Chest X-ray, PA view. Patient: 30 years old, sex F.
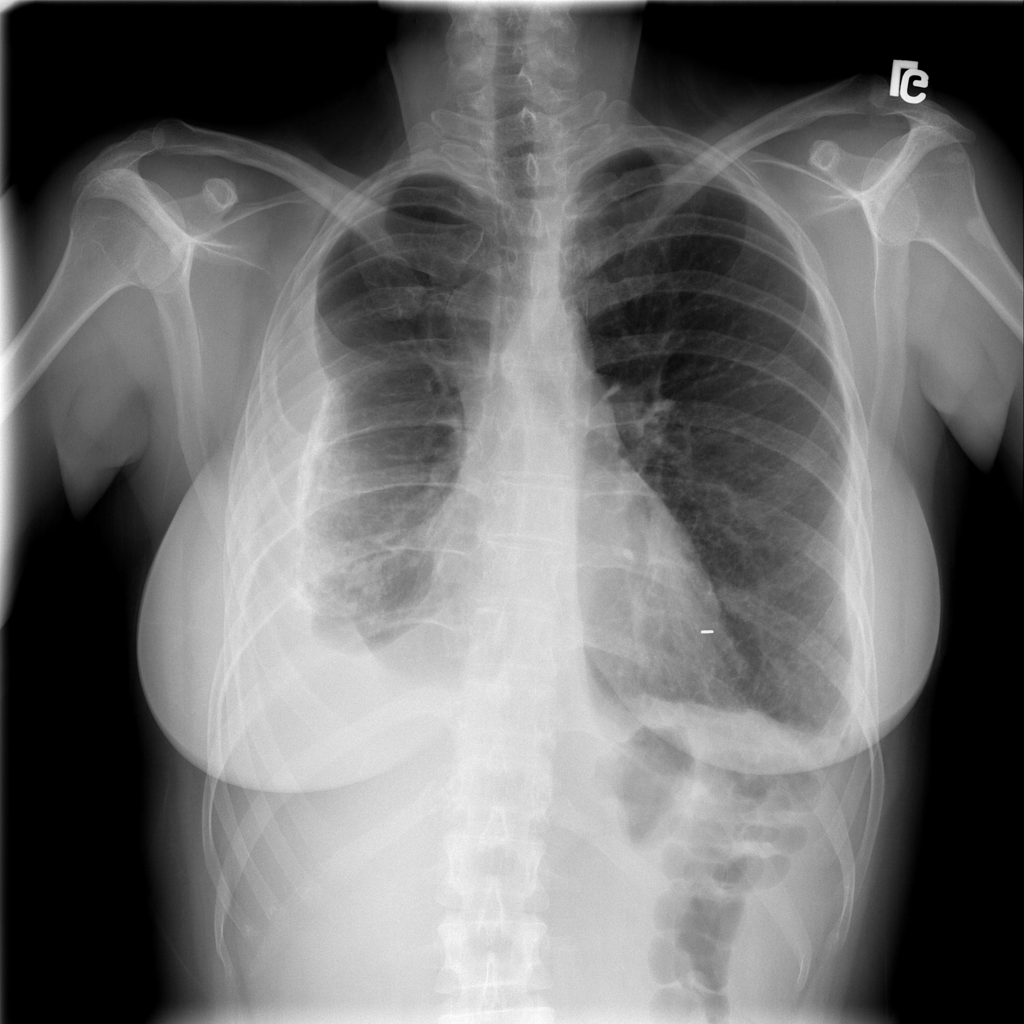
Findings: Effusion